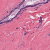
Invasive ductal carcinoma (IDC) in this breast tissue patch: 0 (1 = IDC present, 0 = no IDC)